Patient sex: M
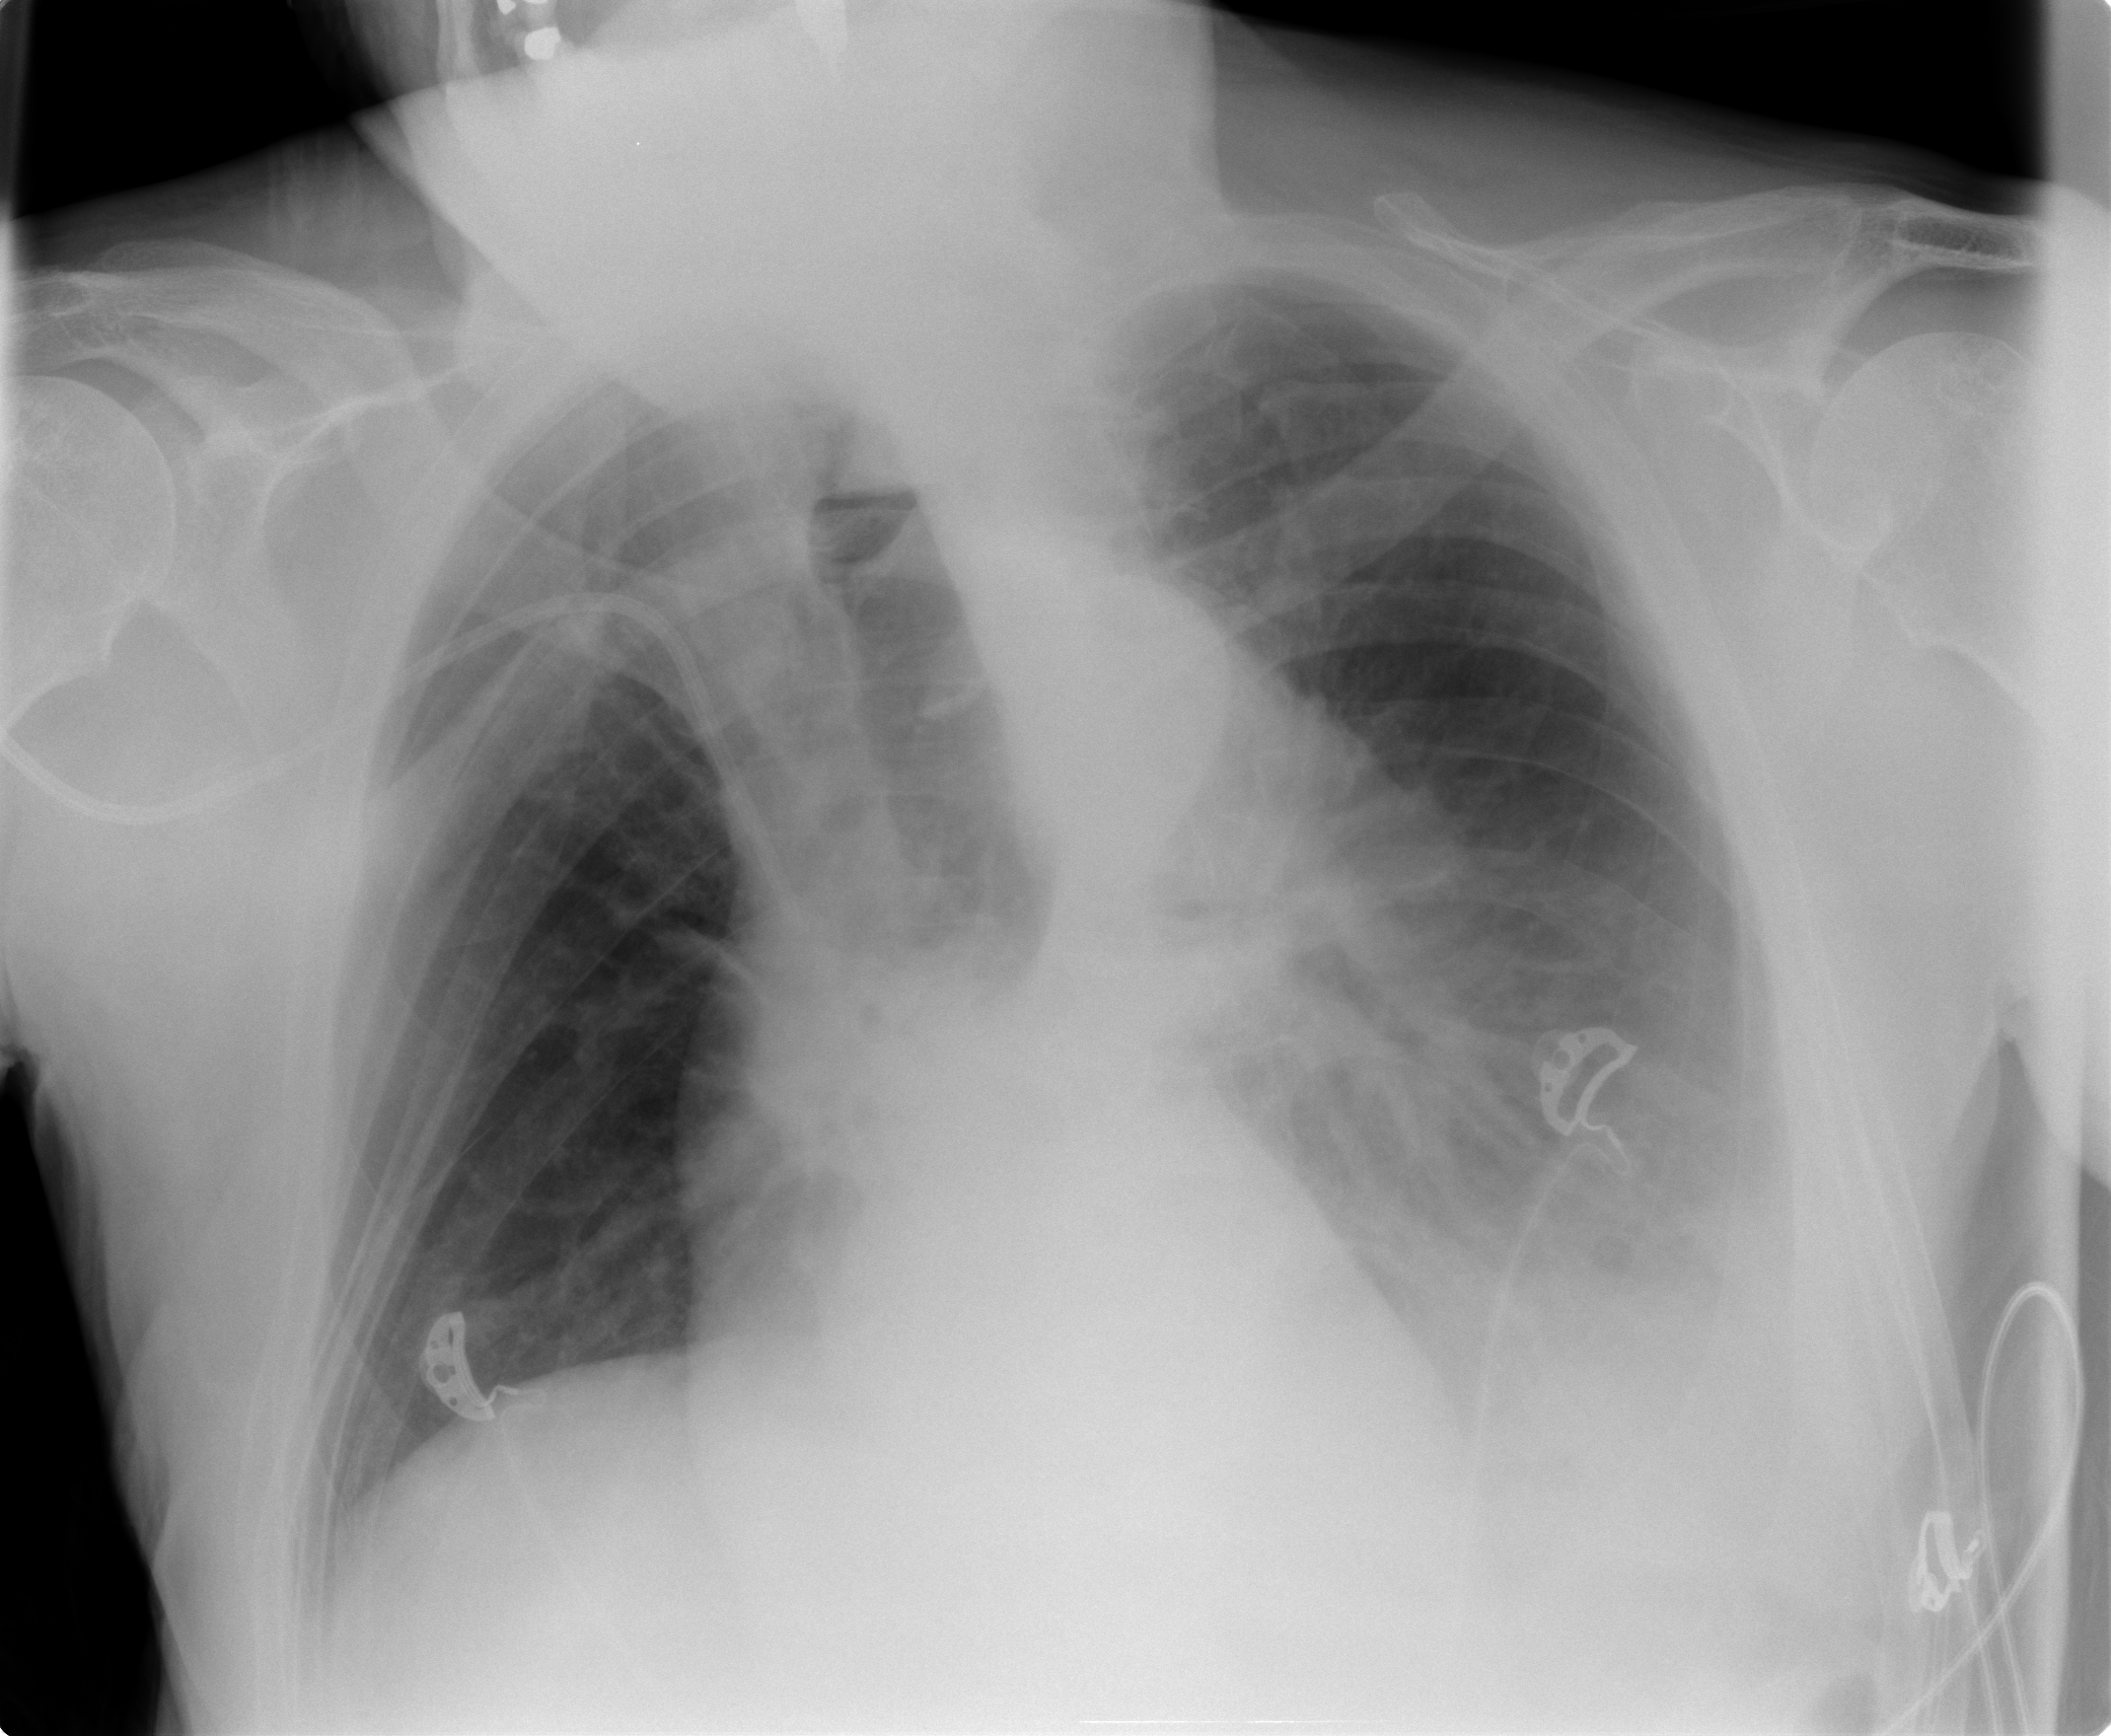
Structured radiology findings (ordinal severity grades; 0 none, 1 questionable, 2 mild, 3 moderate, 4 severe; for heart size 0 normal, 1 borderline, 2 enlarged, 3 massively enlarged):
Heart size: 1
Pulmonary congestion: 2
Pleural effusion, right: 0
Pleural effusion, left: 3
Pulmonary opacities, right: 0
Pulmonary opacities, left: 2
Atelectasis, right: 0
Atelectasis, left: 3